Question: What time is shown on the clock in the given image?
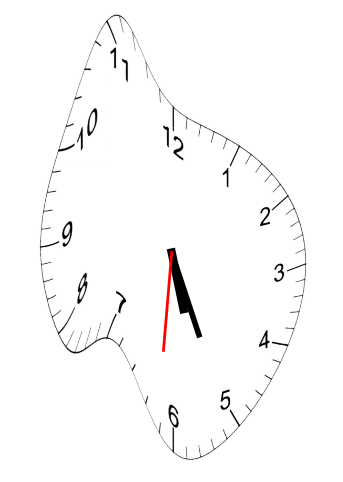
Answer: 05:25:31